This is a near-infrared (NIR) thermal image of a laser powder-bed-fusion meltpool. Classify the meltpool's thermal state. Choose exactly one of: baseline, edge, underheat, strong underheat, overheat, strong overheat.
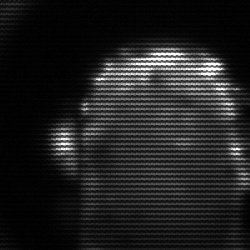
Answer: baseline